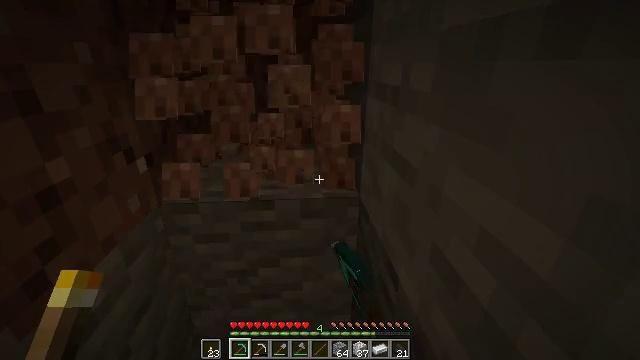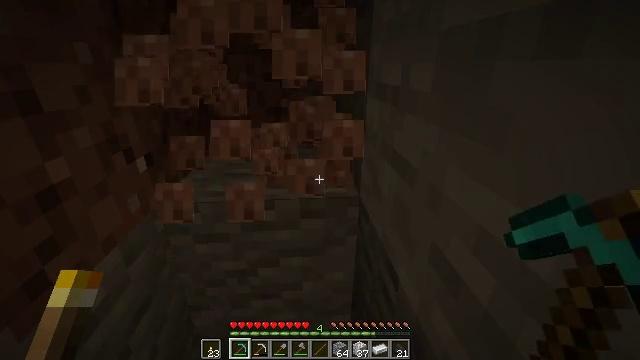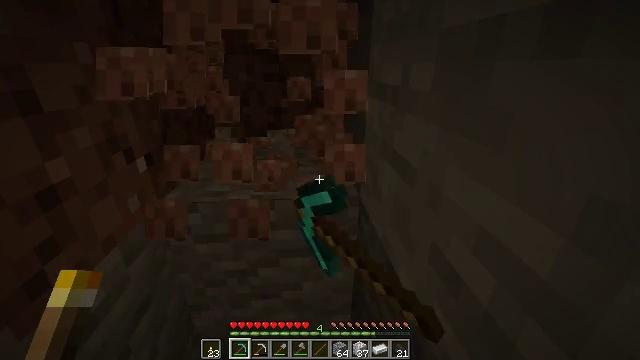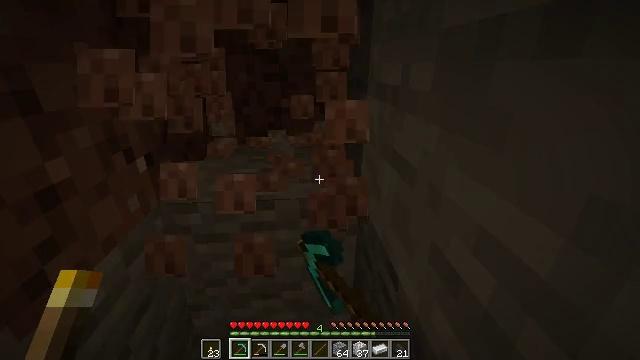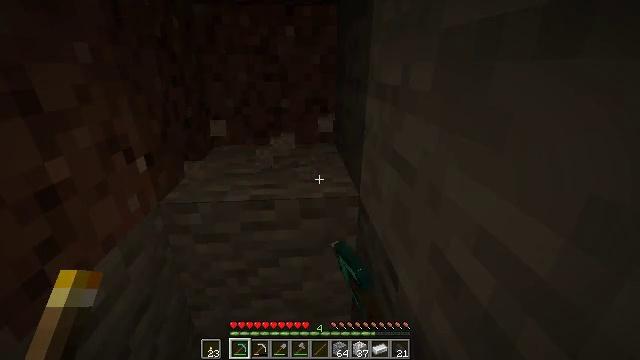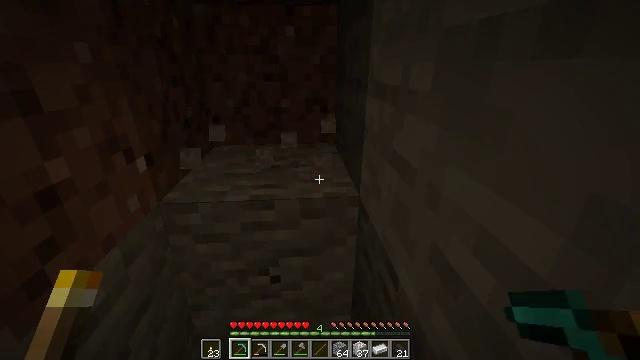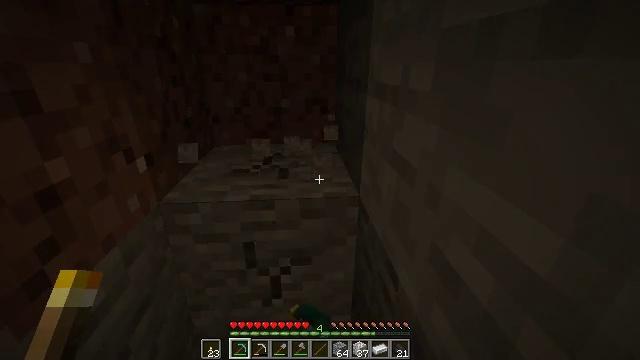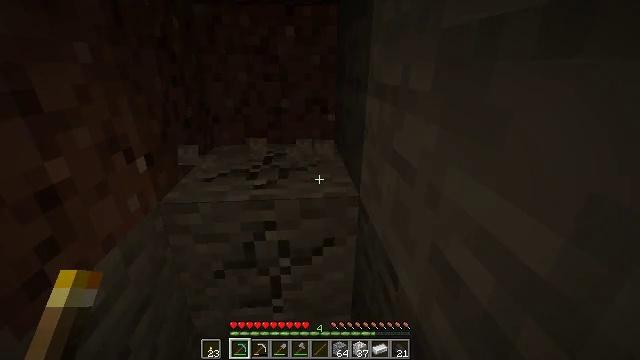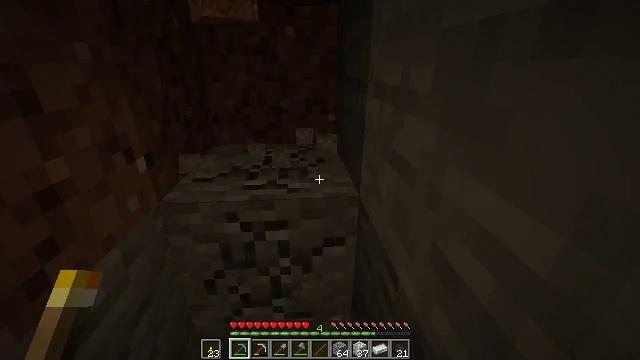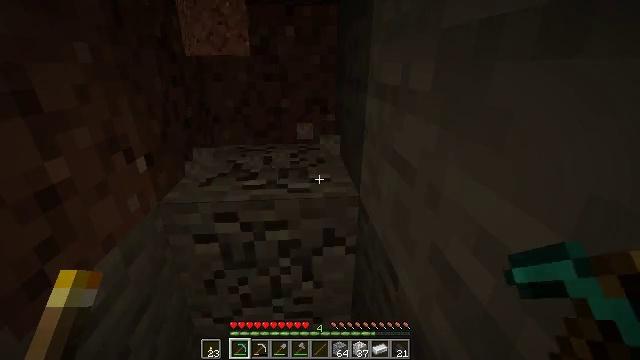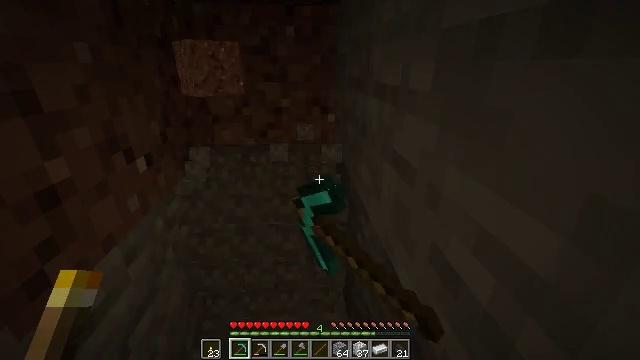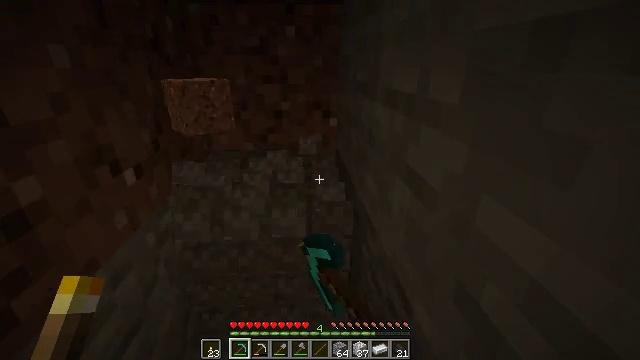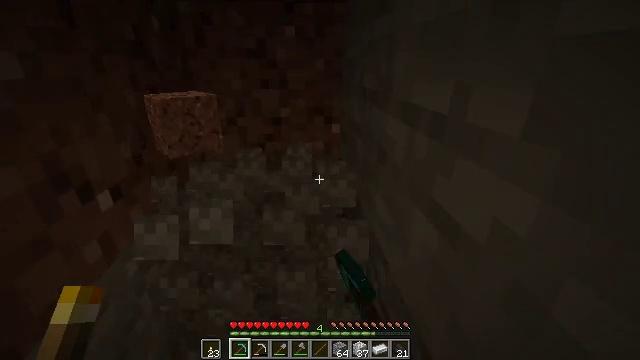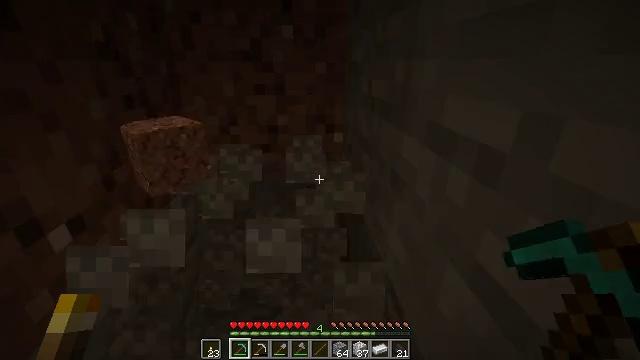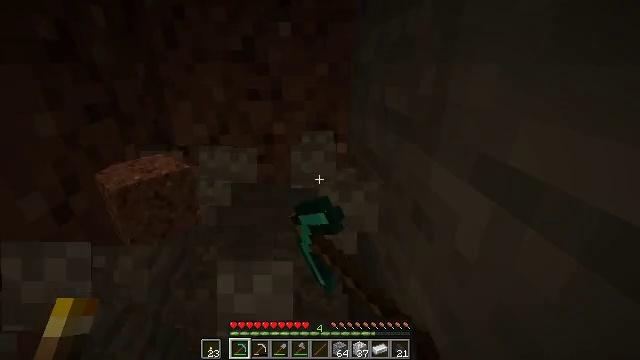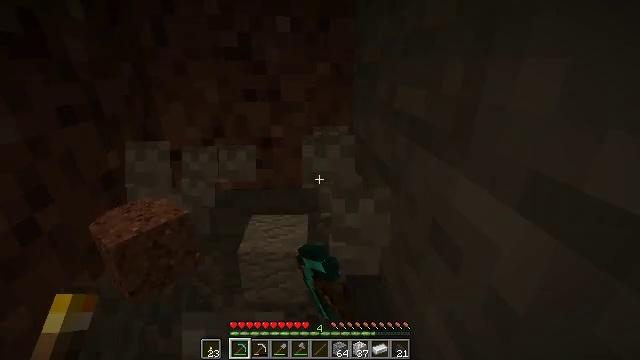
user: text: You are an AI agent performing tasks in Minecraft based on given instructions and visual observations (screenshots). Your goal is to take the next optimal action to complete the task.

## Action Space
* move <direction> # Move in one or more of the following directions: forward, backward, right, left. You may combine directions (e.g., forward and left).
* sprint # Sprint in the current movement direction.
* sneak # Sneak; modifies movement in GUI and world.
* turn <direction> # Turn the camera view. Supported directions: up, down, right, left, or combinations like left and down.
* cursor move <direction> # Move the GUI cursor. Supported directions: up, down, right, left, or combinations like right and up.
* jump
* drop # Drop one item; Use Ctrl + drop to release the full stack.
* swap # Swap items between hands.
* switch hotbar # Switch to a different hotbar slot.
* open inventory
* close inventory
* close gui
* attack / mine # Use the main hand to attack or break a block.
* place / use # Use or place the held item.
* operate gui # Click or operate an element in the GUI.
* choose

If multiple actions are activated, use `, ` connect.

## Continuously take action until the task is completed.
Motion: motion action
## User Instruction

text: Attack the ground to harvest granite.
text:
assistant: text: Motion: attack / mine
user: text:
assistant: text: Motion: attack / mine
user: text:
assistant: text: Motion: attack / mine
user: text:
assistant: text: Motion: attack / mine
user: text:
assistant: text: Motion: attack / mine
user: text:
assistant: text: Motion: attack / mine
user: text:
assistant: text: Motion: attack / mine
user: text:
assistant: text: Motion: attack / mine
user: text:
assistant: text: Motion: attack / mine
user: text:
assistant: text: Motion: move forward, attack / mine
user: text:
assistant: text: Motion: move forward, attack / mine
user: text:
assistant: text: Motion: move forward, attack / mine
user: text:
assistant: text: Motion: move forward, attack / mine
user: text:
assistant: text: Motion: attack / mine
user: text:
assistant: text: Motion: attack / mine
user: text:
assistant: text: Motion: attack / mine
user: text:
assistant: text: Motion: attack / mine
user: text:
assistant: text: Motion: attack / mine
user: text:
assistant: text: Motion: attack / mine
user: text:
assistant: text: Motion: attack / mine
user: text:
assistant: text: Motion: attack / mine
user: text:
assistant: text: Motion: attack / mine
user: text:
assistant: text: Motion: attack / mine
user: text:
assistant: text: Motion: attack / mine
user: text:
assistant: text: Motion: attack / mine
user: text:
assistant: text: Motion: attack / mine
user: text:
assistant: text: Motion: attack / mine
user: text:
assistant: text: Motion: attack / mine
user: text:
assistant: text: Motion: attack / mine
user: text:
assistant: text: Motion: attack / mine